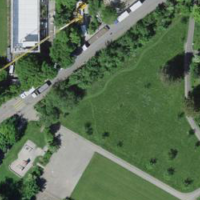
EUNIS habitat code: 53
Species observed at this site:
Centaurea scabiosa
Prunus spinosa
Zoropsis spinimana